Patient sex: F
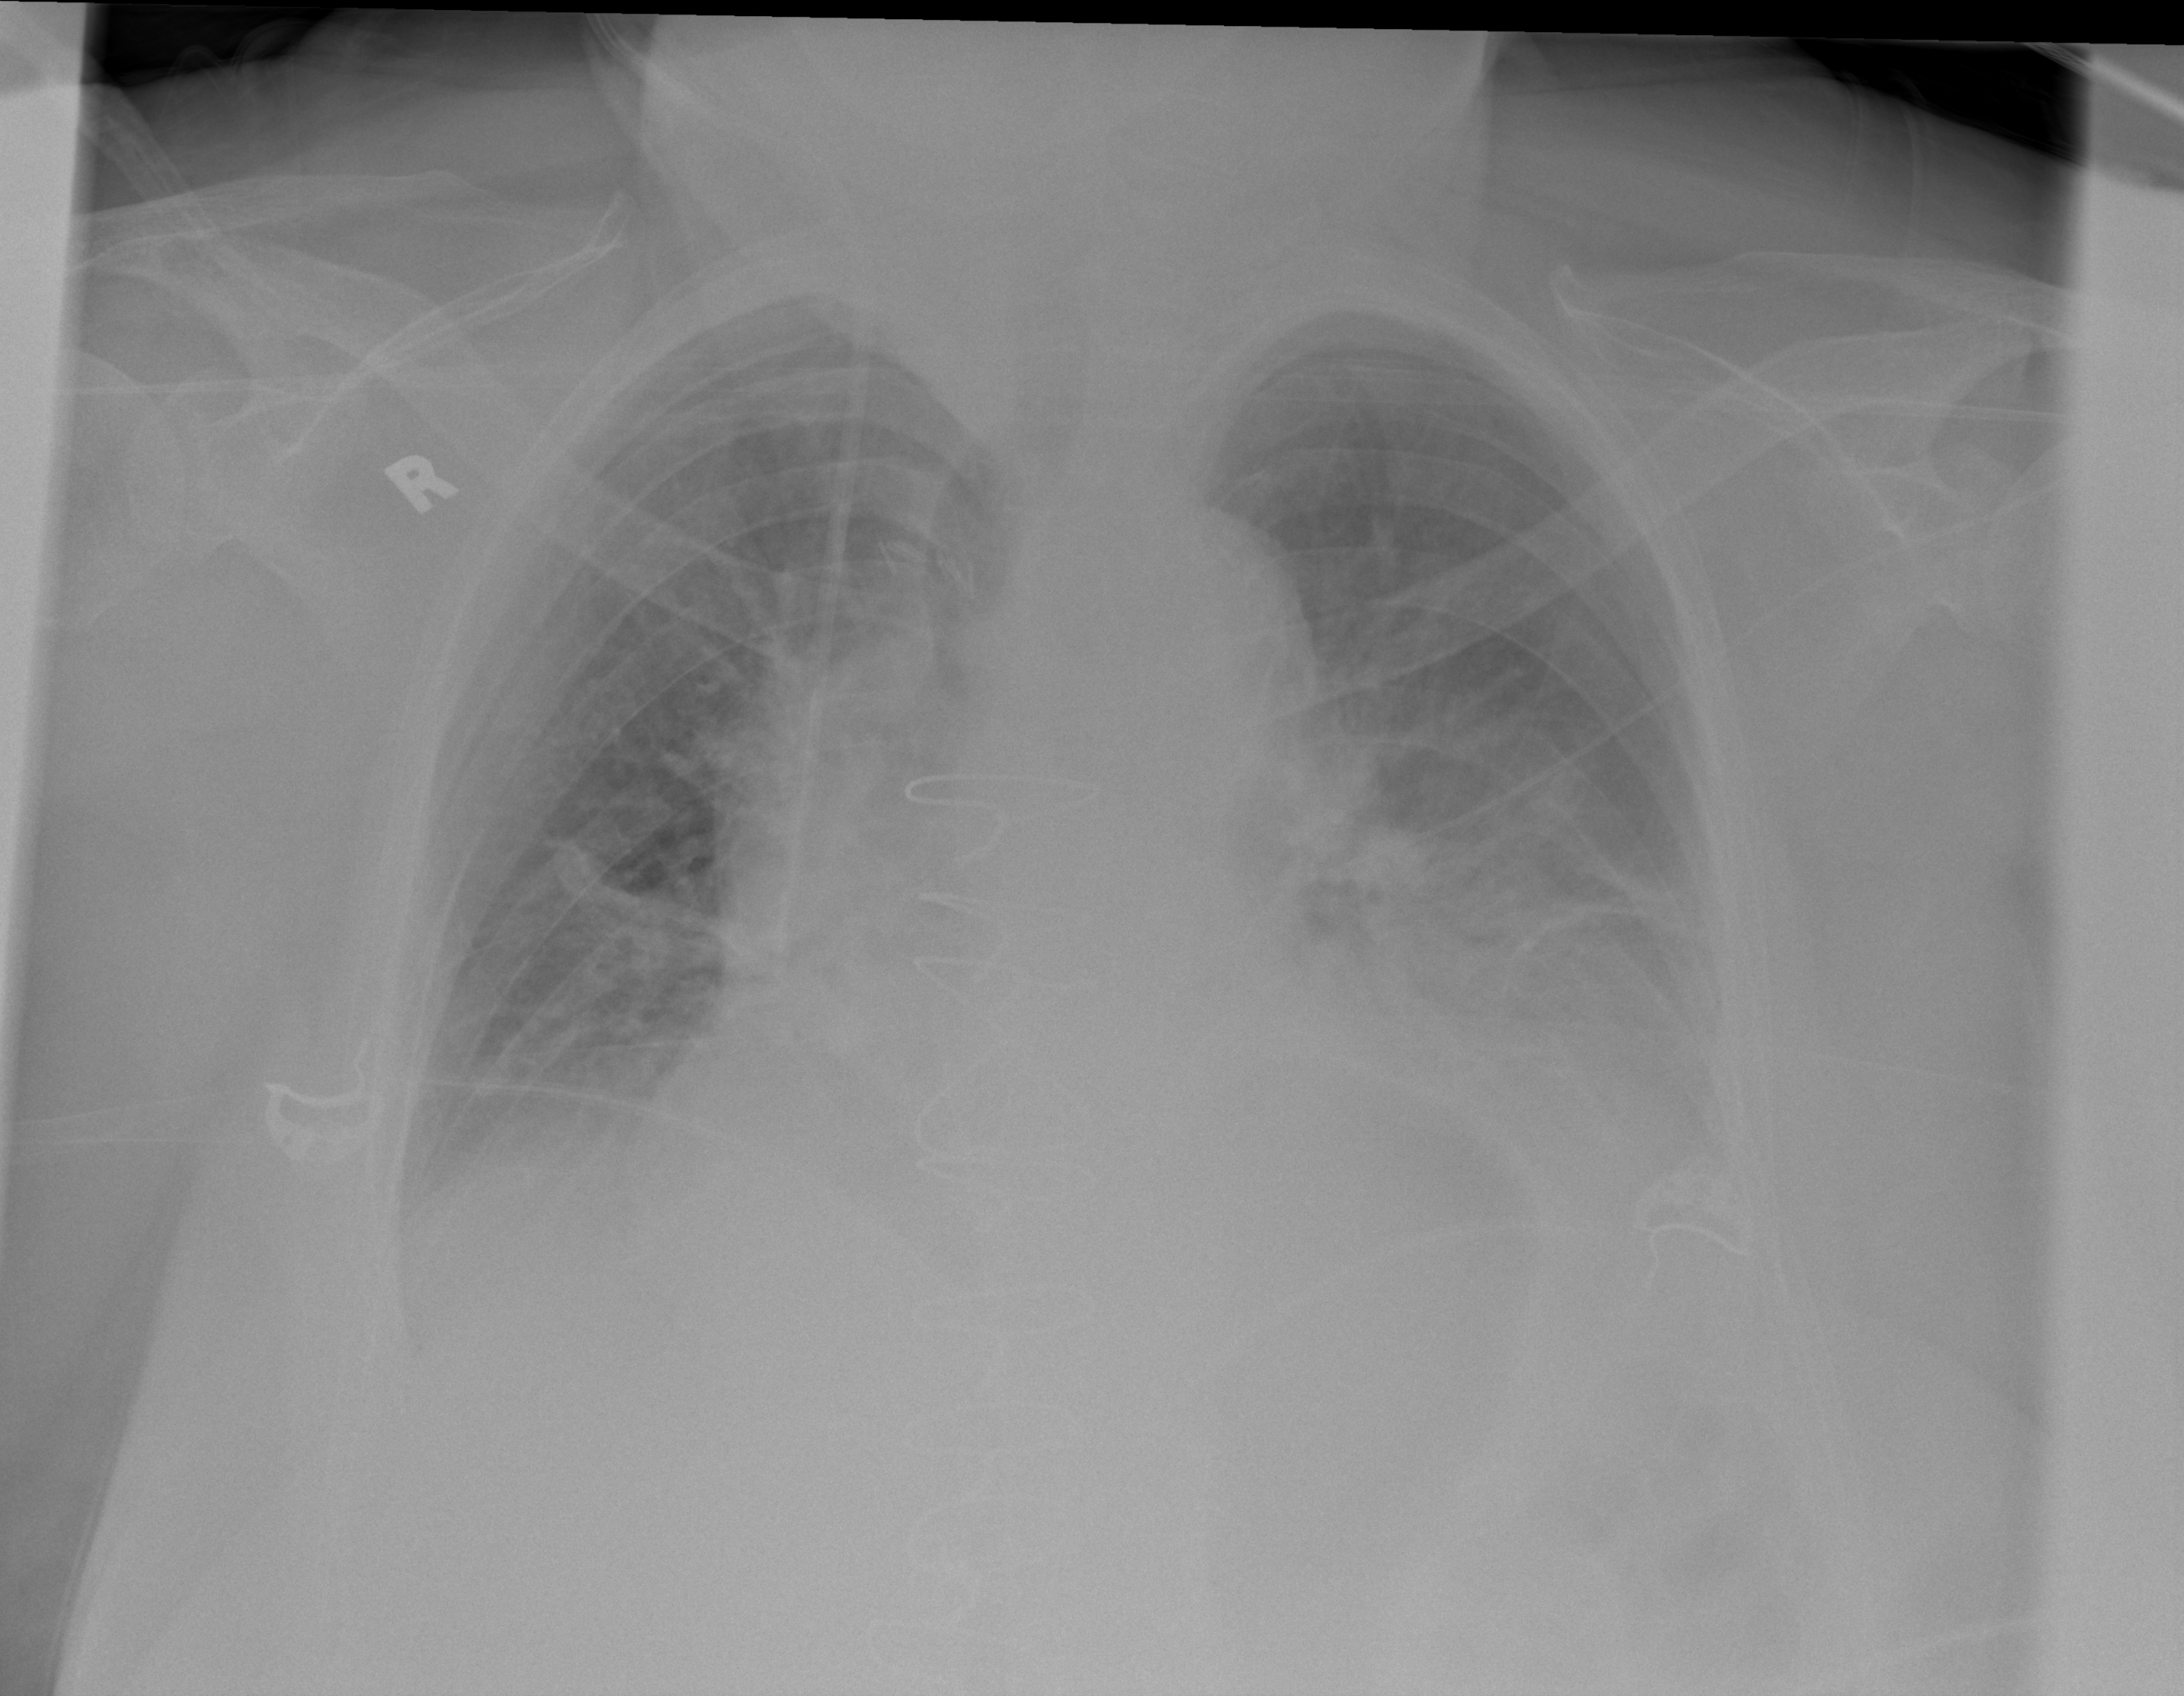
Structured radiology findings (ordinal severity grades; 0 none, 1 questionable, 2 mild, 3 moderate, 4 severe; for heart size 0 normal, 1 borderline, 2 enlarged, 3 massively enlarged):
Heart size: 2
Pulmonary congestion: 3
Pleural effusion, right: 2
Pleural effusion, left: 2
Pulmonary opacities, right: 2
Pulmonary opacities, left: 3
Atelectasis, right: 2
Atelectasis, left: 3